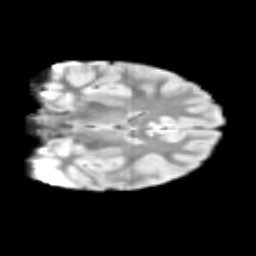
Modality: T2w
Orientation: coronal
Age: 9
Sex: female
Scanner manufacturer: siemens
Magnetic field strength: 3 T
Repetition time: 3.8 s
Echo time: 0.07 s